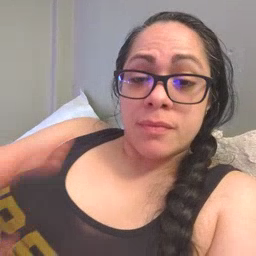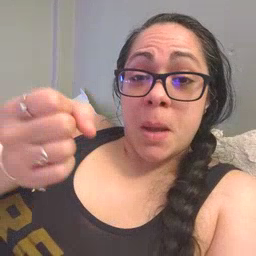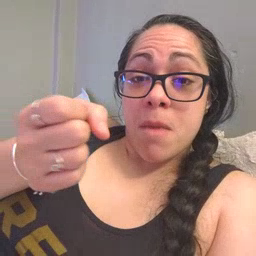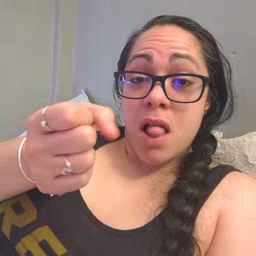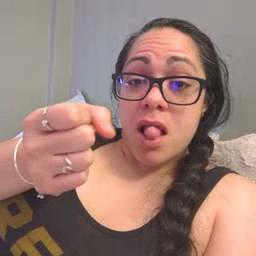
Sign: milk